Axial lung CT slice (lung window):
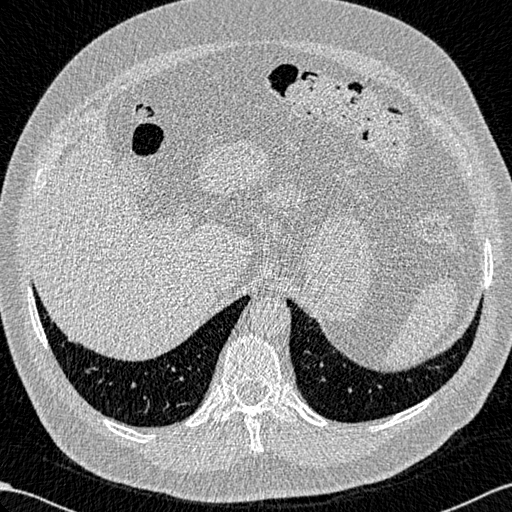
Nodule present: no